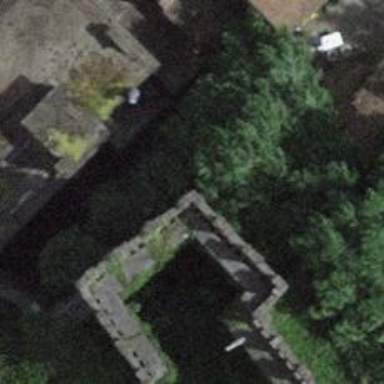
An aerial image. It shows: Historical city wall serving as barrier.